Field crop: maize
Growth stage: 2
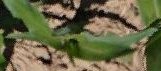
Species: maize